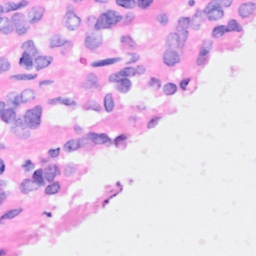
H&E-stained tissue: Breast